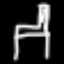
Label: chair